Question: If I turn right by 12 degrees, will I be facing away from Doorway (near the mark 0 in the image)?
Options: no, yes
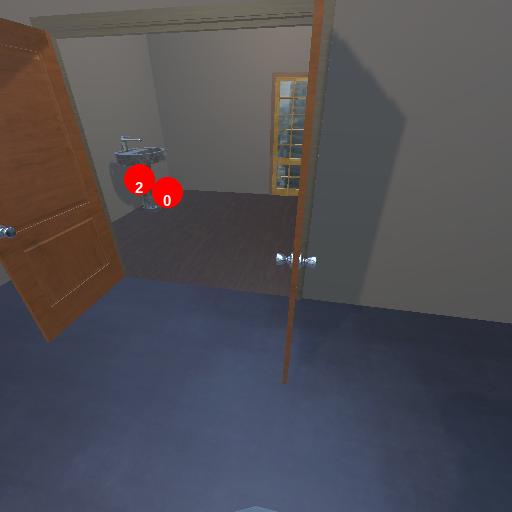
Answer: no